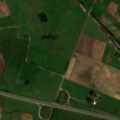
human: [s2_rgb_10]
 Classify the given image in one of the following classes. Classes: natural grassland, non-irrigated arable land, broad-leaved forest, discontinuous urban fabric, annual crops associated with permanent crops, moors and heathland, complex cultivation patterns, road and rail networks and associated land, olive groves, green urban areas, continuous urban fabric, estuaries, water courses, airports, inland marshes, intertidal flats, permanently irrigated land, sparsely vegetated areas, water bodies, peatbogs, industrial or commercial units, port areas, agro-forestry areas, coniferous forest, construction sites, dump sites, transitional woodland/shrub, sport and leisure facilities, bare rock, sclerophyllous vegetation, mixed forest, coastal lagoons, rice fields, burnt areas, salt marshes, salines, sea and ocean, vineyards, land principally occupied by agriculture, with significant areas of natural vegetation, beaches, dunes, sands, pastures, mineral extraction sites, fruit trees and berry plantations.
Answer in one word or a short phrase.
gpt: non-irrigated arable land